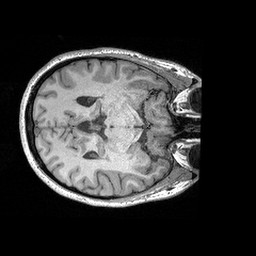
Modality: T1w
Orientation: axial
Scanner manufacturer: siemens
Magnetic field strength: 3 T
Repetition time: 2.3 s
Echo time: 0.00298 s